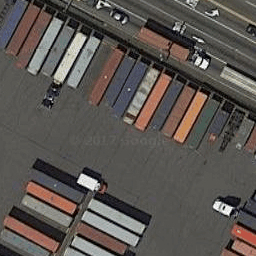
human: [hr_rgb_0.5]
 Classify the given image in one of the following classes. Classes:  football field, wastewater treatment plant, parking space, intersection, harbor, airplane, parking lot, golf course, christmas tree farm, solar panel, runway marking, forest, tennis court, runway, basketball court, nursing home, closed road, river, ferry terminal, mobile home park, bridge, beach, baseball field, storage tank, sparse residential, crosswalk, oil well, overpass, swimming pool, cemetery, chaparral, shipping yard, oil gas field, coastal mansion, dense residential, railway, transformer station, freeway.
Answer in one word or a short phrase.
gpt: shipping yard